Question: My client would like a youtube embed that has a playlist style sidebar (though she wants it to be the channel... not a playlist). Example:

(yes, it must be Youtube)
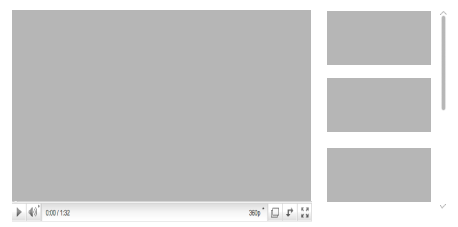
Answer: We ended up using the <URL> for this. But I'm sure there's a better solution out there.